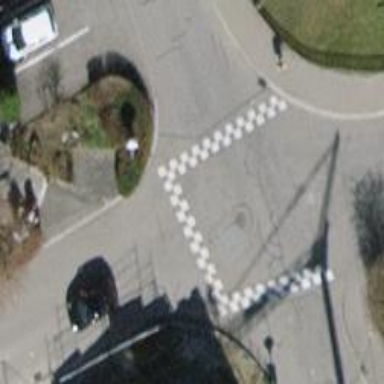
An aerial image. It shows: Table-style traffic calming feature.